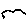
Label: bird